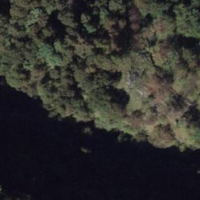
EUNIS habitat code: 41
Species observed at this site:
Nemobius sylvestris